Question: I'm using Shinobi iOS control for drawing line charts in my app. I'm currently rendering a serious of 0s value. The resulting graph is like that:

Now, the problem is that the quantity I'm representing is a currency so it cannot be negative. How can I limit the range to start from 0 in this specific case?
This is how I create the graph:
'''
// initiatialise line chart
ShinobiChart *chartView = [[ShinobiChart alloc]initWithFrame:frame];
chartView.clipsToBounds = NO;
//Choose the light theme for this chart
SChartLightTheme *theme = [SChartLightTheme new];
//perform any theme stylign here before applying to the chart
chartView.theme = theme;
chartView.title = @"my Title";
chartView.autoresizingMask = UIViewAutoresizingNone;
// Use a number axis for the x axis.
SChartDateTimeAxis *xAxis = [[SChartDateTimeAxis alloc] init];
xAxis.title = @"date";
xAxis.tickLabelClippingModeHigh = SChartTickLabelClippingModeTicksAndLabelsPersist;
//keep tick marks at the right end
//Make some space at the axis limits to prevent clipping of the datapoints
xAxis.rangePaddingHigh = [SChartDateFrequency dateFrequencyWithDay:1];
xAxis.rangePaddingLow = [SChartDateFrequency dateFrequencyWithDay:1];
//allow zooming and panning
xAxis.enableGesturePanning = YES;
xAxis.enableGestureZooming = YES;
xAxis.enableMomentumPanning = YES;
xAxis.enableMomentumZooming = YES;
chartView.xAxis = xAxis;
// Use a number axis for the y axis.
SChartNumberAxis *yAxis = [[SChartNumberAxis alloc] init];
yAxis.title = @"Value";
yAxis.enableGesturePanning = YES;
yAxis.enableGestureZooming = YES;
yAxis.enableMomentumPanning = YES;
yAxis.enableMomentumZooming = YES;
yAxis.title = @"Value";
yAxis.style.titleStyle.position = SChartTitlePositionBottomOrLeft;
chartView.yAxis = yAxis;
chartView.userInteractionEnabled = YES;
chartView.gesturePanType = SChartGesturePanTypeNone;
'''
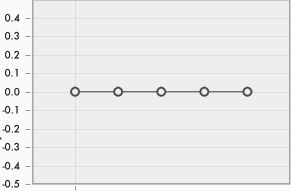
Answer: yAxis.anchorPoint = @0;
Set this and it should solve your issue.